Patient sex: M
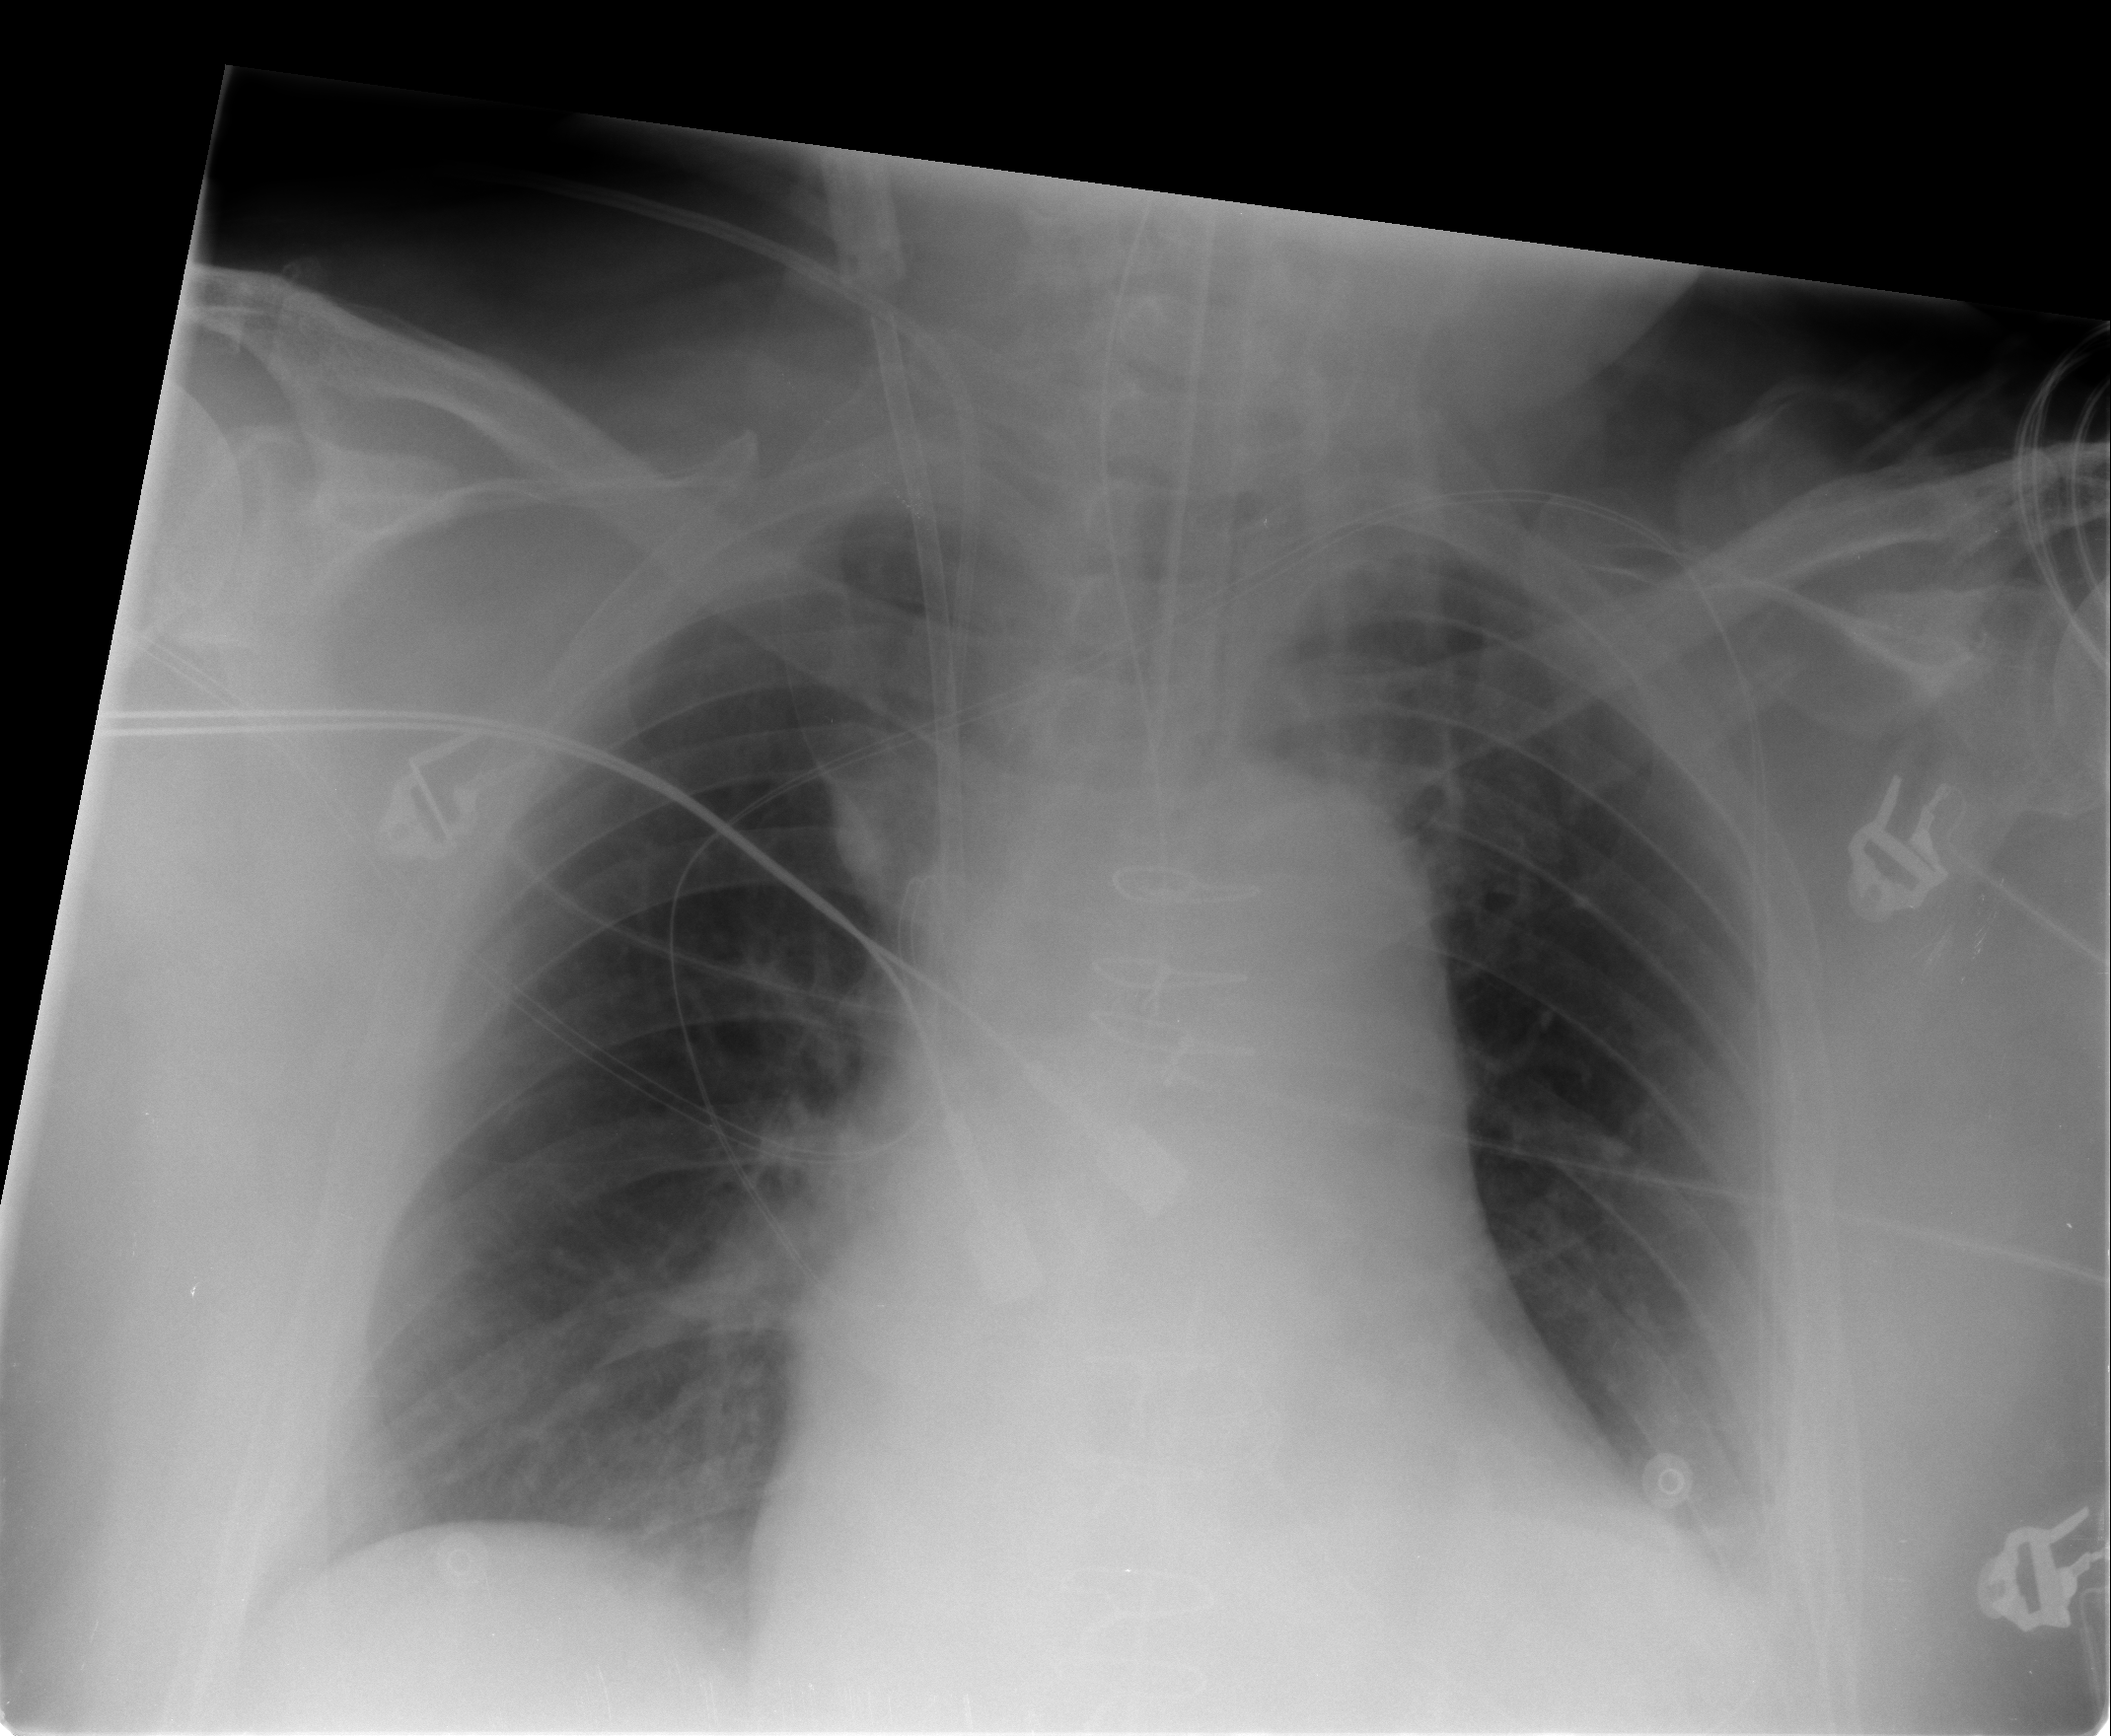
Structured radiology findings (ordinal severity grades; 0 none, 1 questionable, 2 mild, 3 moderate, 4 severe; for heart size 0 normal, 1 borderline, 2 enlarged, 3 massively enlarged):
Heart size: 2
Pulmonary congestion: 0
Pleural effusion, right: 0
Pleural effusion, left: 1
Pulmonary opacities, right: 0
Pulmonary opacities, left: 0
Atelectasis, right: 1
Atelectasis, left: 2